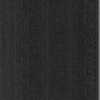
Label: dusty